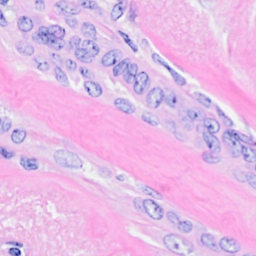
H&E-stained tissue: Breast